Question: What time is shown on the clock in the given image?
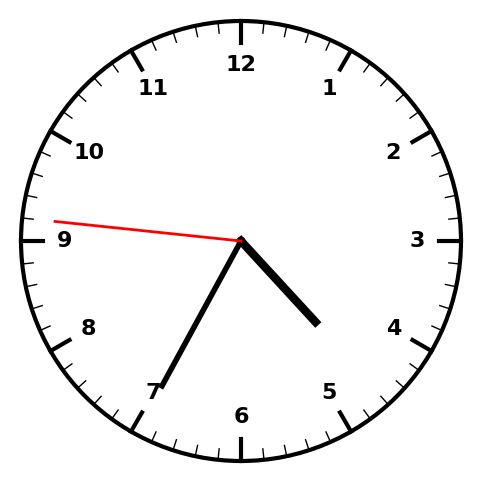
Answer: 04:34:46